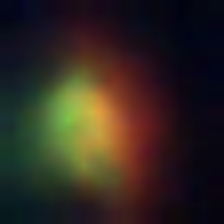
Taxon: NanoPlankton
Group: Other